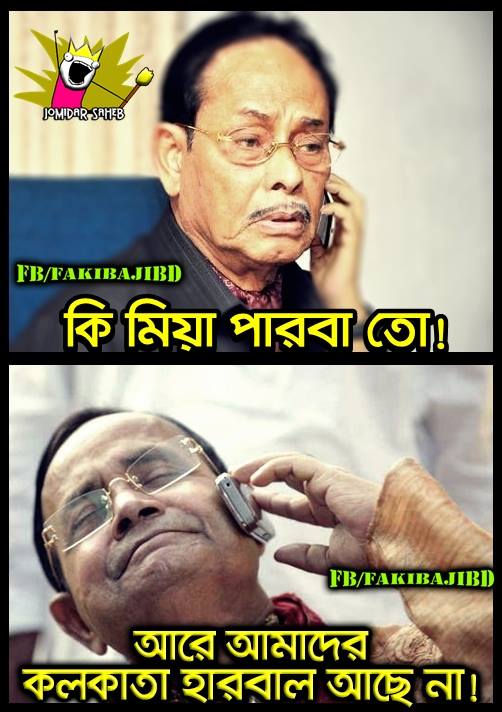
Caption: কি মিয়া পারবা তো! আরে আমাদের কলকাতা হারবাল আছে না!
Label: hate